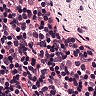
Metastatic tissue present: no